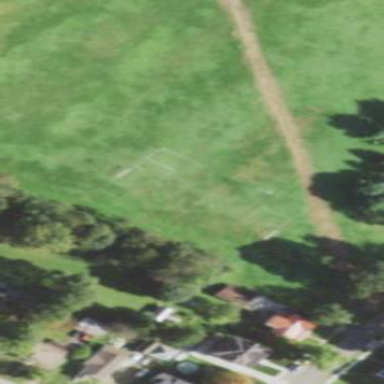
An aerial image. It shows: Soccer pitch for leisure land activities.